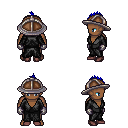
a pixel art fantasy rpg character, male body template, human, dark skin, gray robe, white pants, blue mohawk hairstyle, chain helm, metal gloves, maroon shoes, four views (front, back, left, right), 2x2 character sprite sheet, small pixel art, hard edges, no anti-aliasing